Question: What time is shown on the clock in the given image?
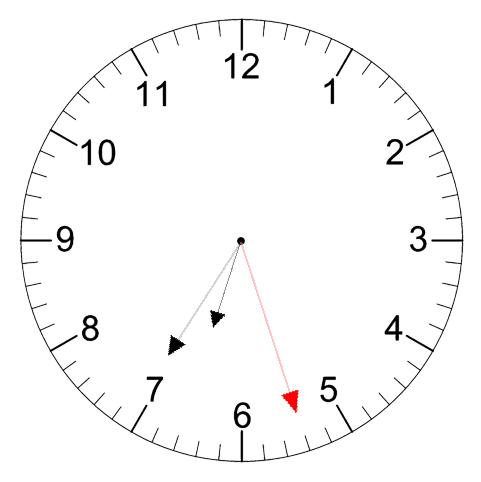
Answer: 06:35:27